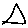
Label: triangle